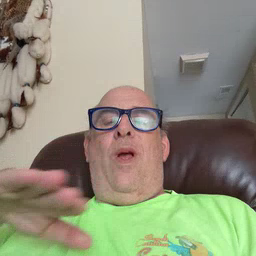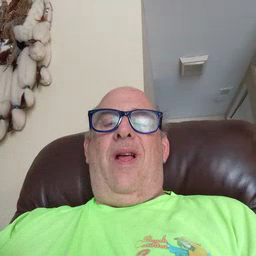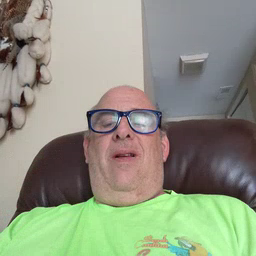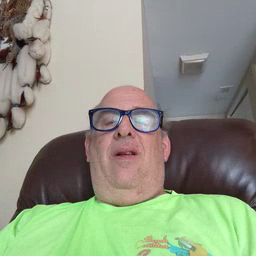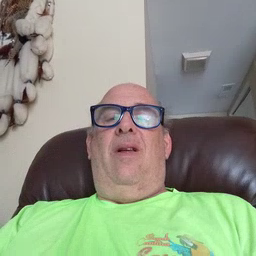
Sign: quiet